Interaction volume radius: 5 \u00c5
Interaction volume height: 30 \u00c5
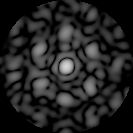
Disorder parameter: 0.6712